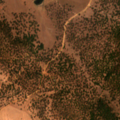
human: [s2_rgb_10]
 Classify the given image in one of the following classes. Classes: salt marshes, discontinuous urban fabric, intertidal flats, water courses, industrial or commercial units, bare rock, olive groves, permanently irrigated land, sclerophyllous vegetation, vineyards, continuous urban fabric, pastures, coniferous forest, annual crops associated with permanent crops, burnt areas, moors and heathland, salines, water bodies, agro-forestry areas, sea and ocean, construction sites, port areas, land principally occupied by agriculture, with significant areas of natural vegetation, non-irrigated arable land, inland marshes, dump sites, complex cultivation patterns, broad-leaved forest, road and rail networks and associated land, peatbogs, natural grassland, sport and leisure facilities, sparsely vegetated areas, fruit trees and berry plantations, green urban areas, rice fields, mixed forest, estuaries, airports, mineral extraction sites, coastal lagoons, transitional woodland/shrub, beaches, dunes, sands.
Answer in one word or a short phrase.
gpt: non-irrigated arable land, agro-forestry areas